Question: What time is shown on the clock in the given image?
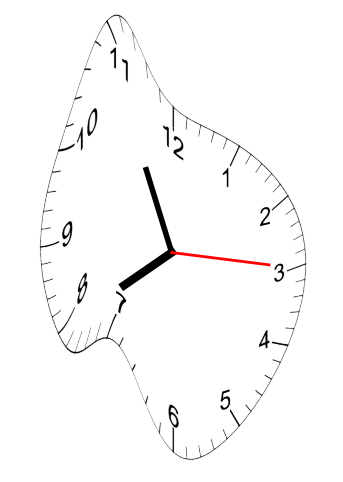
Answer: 07:55:15